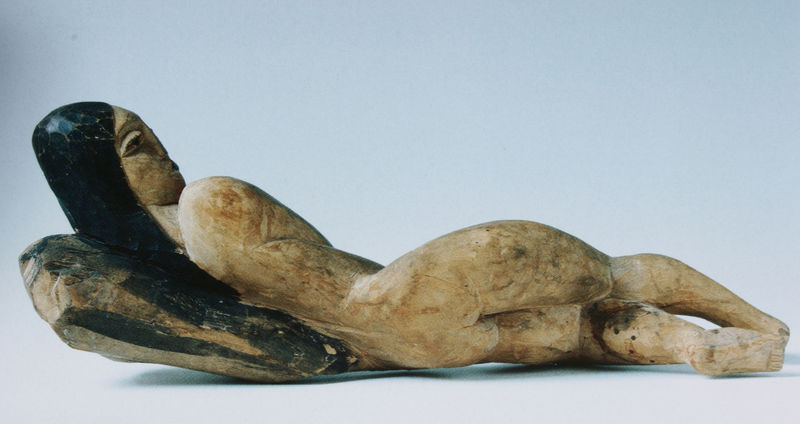
Titel: Liegende
Künstler: Ernst Ludwig Kirchner
Standort: Dresden
Institution: Staatliche Kunstsammlungen Dresden, Skulpturensammlung
Schlagwörter: akt, blau, fuß, kopf, körper, nackt, weiß, heckel, kirchner, braun, frau, haar, holz, nase, profil, rücken, schwarz, dame, expressionismus, anatomie, arm, augen, gesicht, portrait, natur, flach, figur, haare, lange haare, schulter, schultern, skulptur, statue, beine, taille, bein, füße, gesäß, hintern, rückenansicht, liegen, modell, afrika, primitivismus, kissen, büste, bauch, nackte, plastik, liegend, schenkel, bemalt, hinten, becken, liegende, asien, schnitzerei, china, maserung, picasso, nackte frau, venus, verdreht, objekt, holzfigur, geschnitzt, ägyptisch, hinterteil, nolde, flache, skluptur, pazifik, schwarzes haar, aktzeichnung, allansicht, große augen, po, flache nase, thai, akt von hinten, kueller